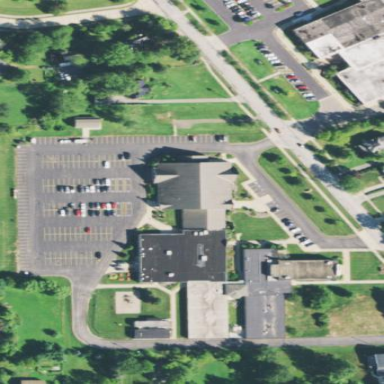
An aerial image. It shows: Building that serves as place of worship.